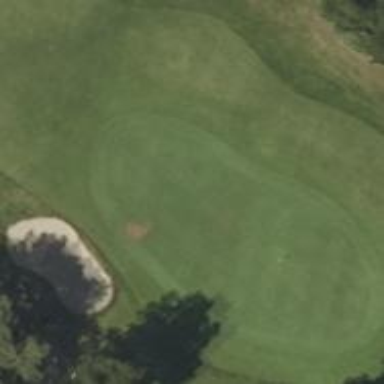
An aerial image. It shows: Golf hole.